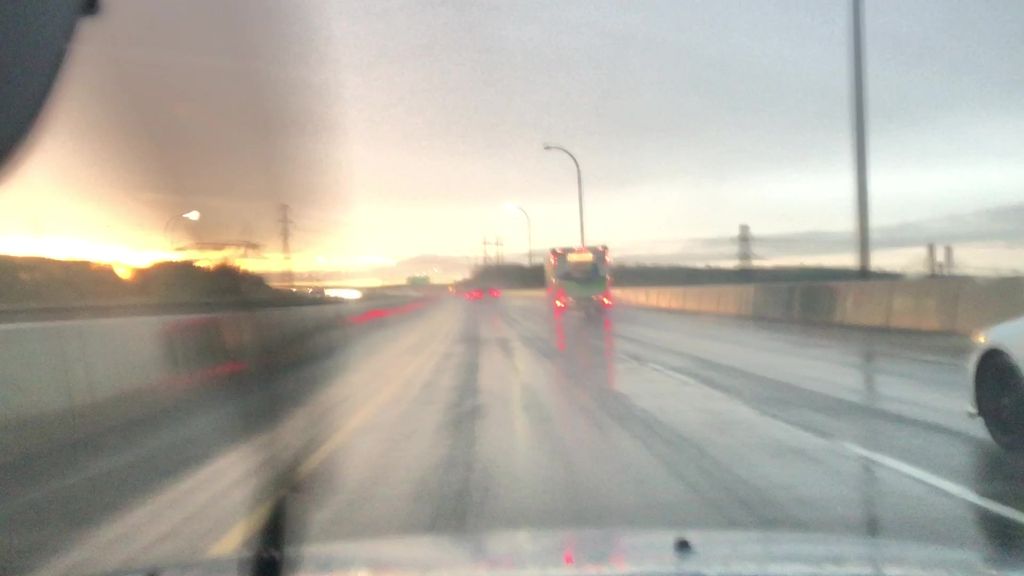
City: edmonton